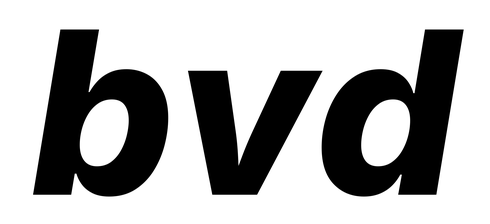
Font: Inter-Italic_ExtraBold_Italic